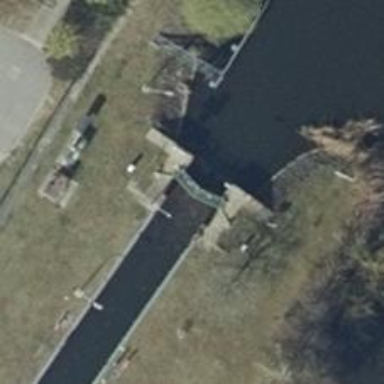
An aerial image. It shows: Lock gate along waterway.